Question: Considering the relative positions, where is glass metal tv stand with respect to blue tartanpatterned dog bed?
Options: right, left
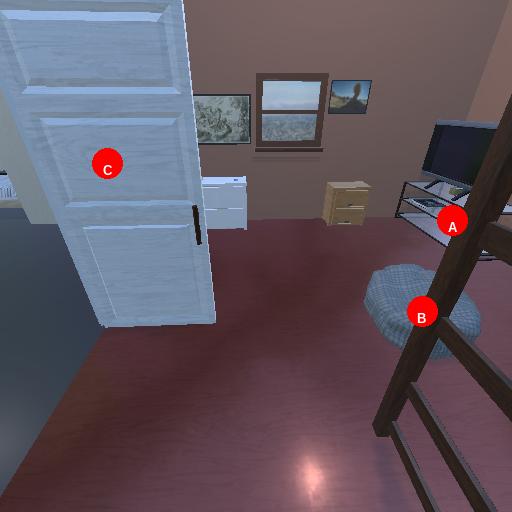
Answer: right